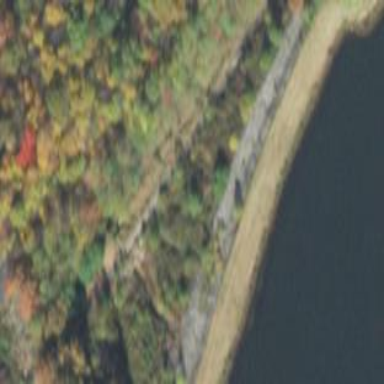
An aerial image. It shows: Natural scree.